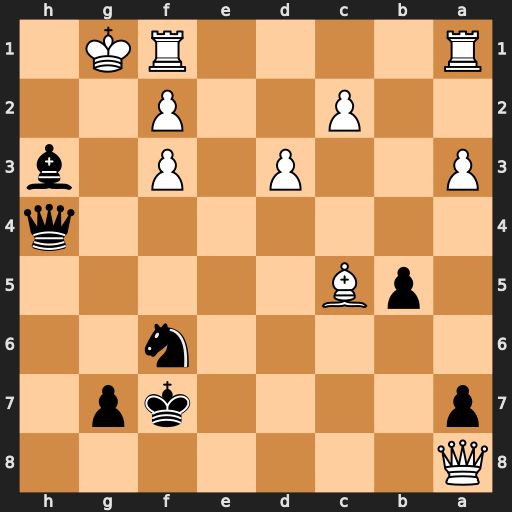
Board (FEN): Q7/p4kp1/5n2/1pB5/7q/P2P1P1b/2P2P2/R4RK1
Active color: b
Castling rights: -
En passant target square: -
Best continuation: Qg5+ Kh1 Qg2#